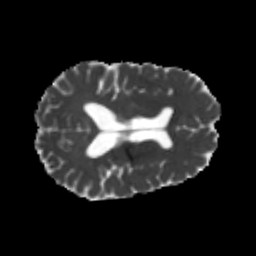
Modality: MD
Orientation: axial
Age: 22
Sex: male
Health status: healthy
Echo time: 0.074 s